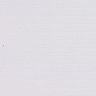
Metastatic tissue present: no